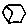
Label: hexagon